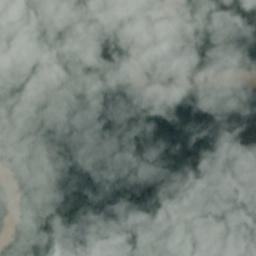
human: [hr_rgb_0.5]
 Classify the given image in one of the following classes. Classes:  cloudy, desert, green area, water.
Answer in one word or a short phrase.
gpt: cloudy